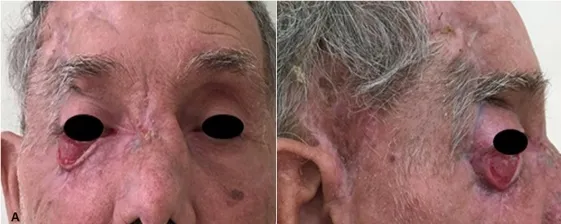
A - Clinical aspect of the patient 12 months after surgery.
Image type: medical_photograph (skin_photograph)